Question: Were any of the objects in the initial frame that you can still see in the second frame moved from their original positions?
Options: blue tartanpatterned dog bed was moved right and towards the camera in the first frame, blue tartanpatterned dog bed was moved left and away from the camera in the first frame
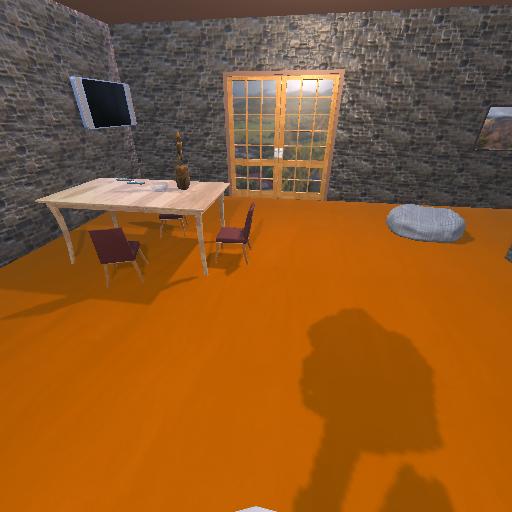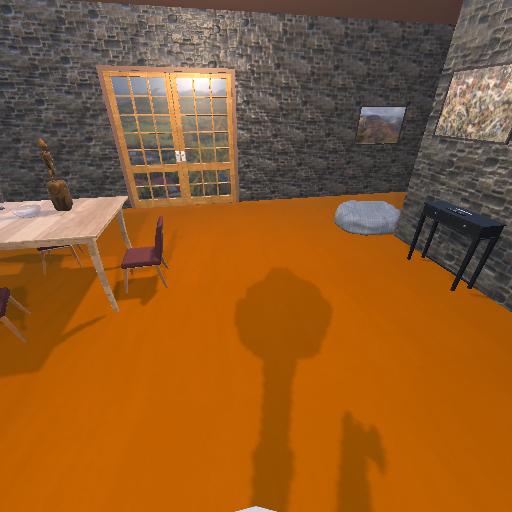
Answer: blue tartanpatterned dog bed was moved right and towards the camera in the first frame